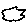
Label: cloud